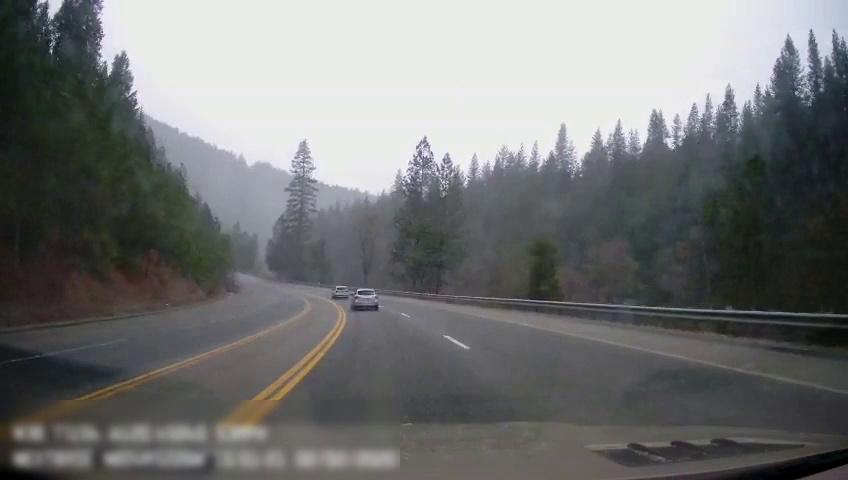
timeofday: Day
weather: Cloudy
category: Drivable Space
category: Vehicles | SUV
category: Vehicles | SUV
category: Lanes | Opposite Lane
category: Lanes | Current Lane
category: Lanes | Current Lane
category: Lanes | Opposite Lane
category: Lanes | Alternate Lane
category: Lanes | Alternate Lane
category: Lanes | Alternate Lane